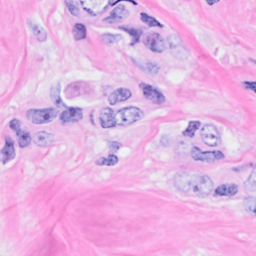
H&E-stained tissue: Breast